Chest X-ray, PA view. Patient: 13 years old, sex F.
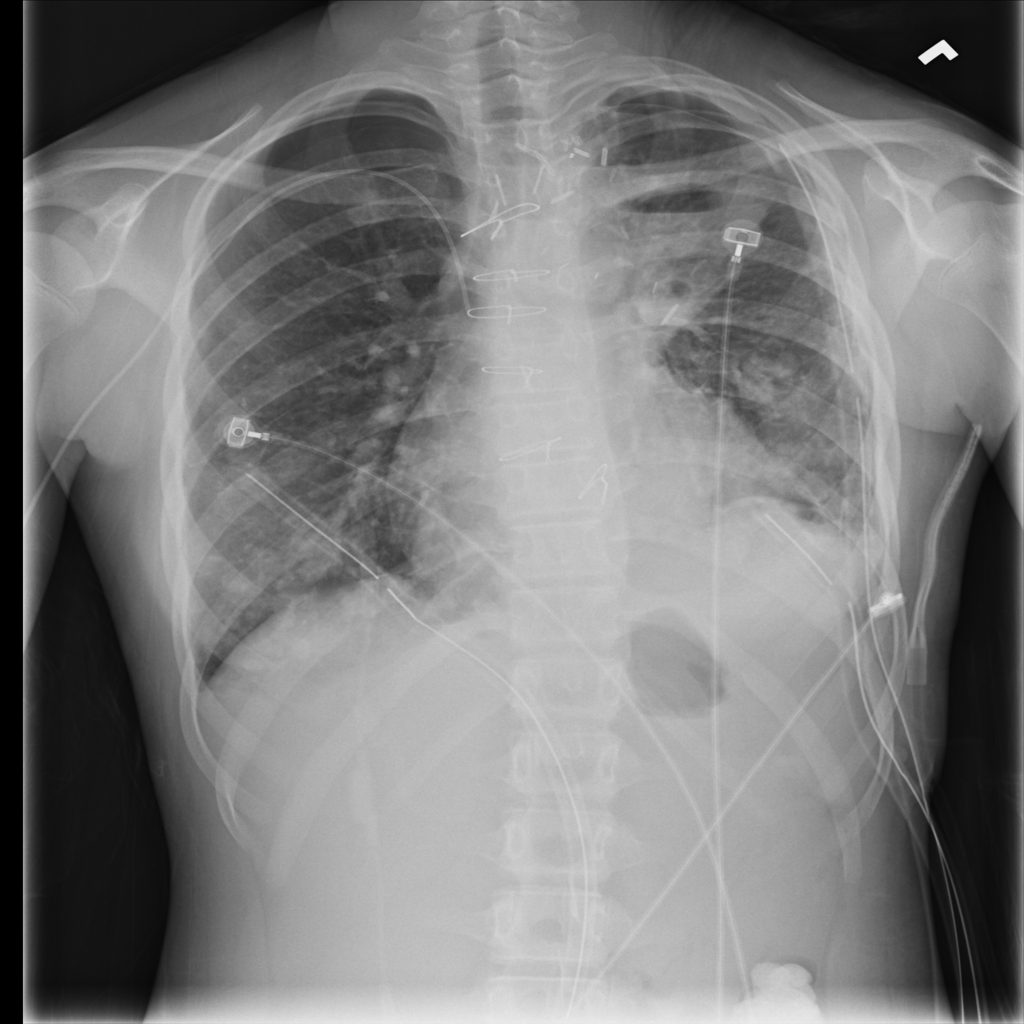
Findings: Atelectasis, Pneumothorax